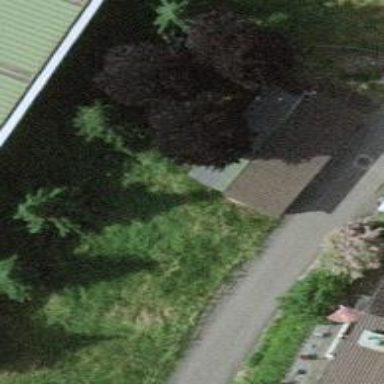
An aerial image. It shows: Hut.